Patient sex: M
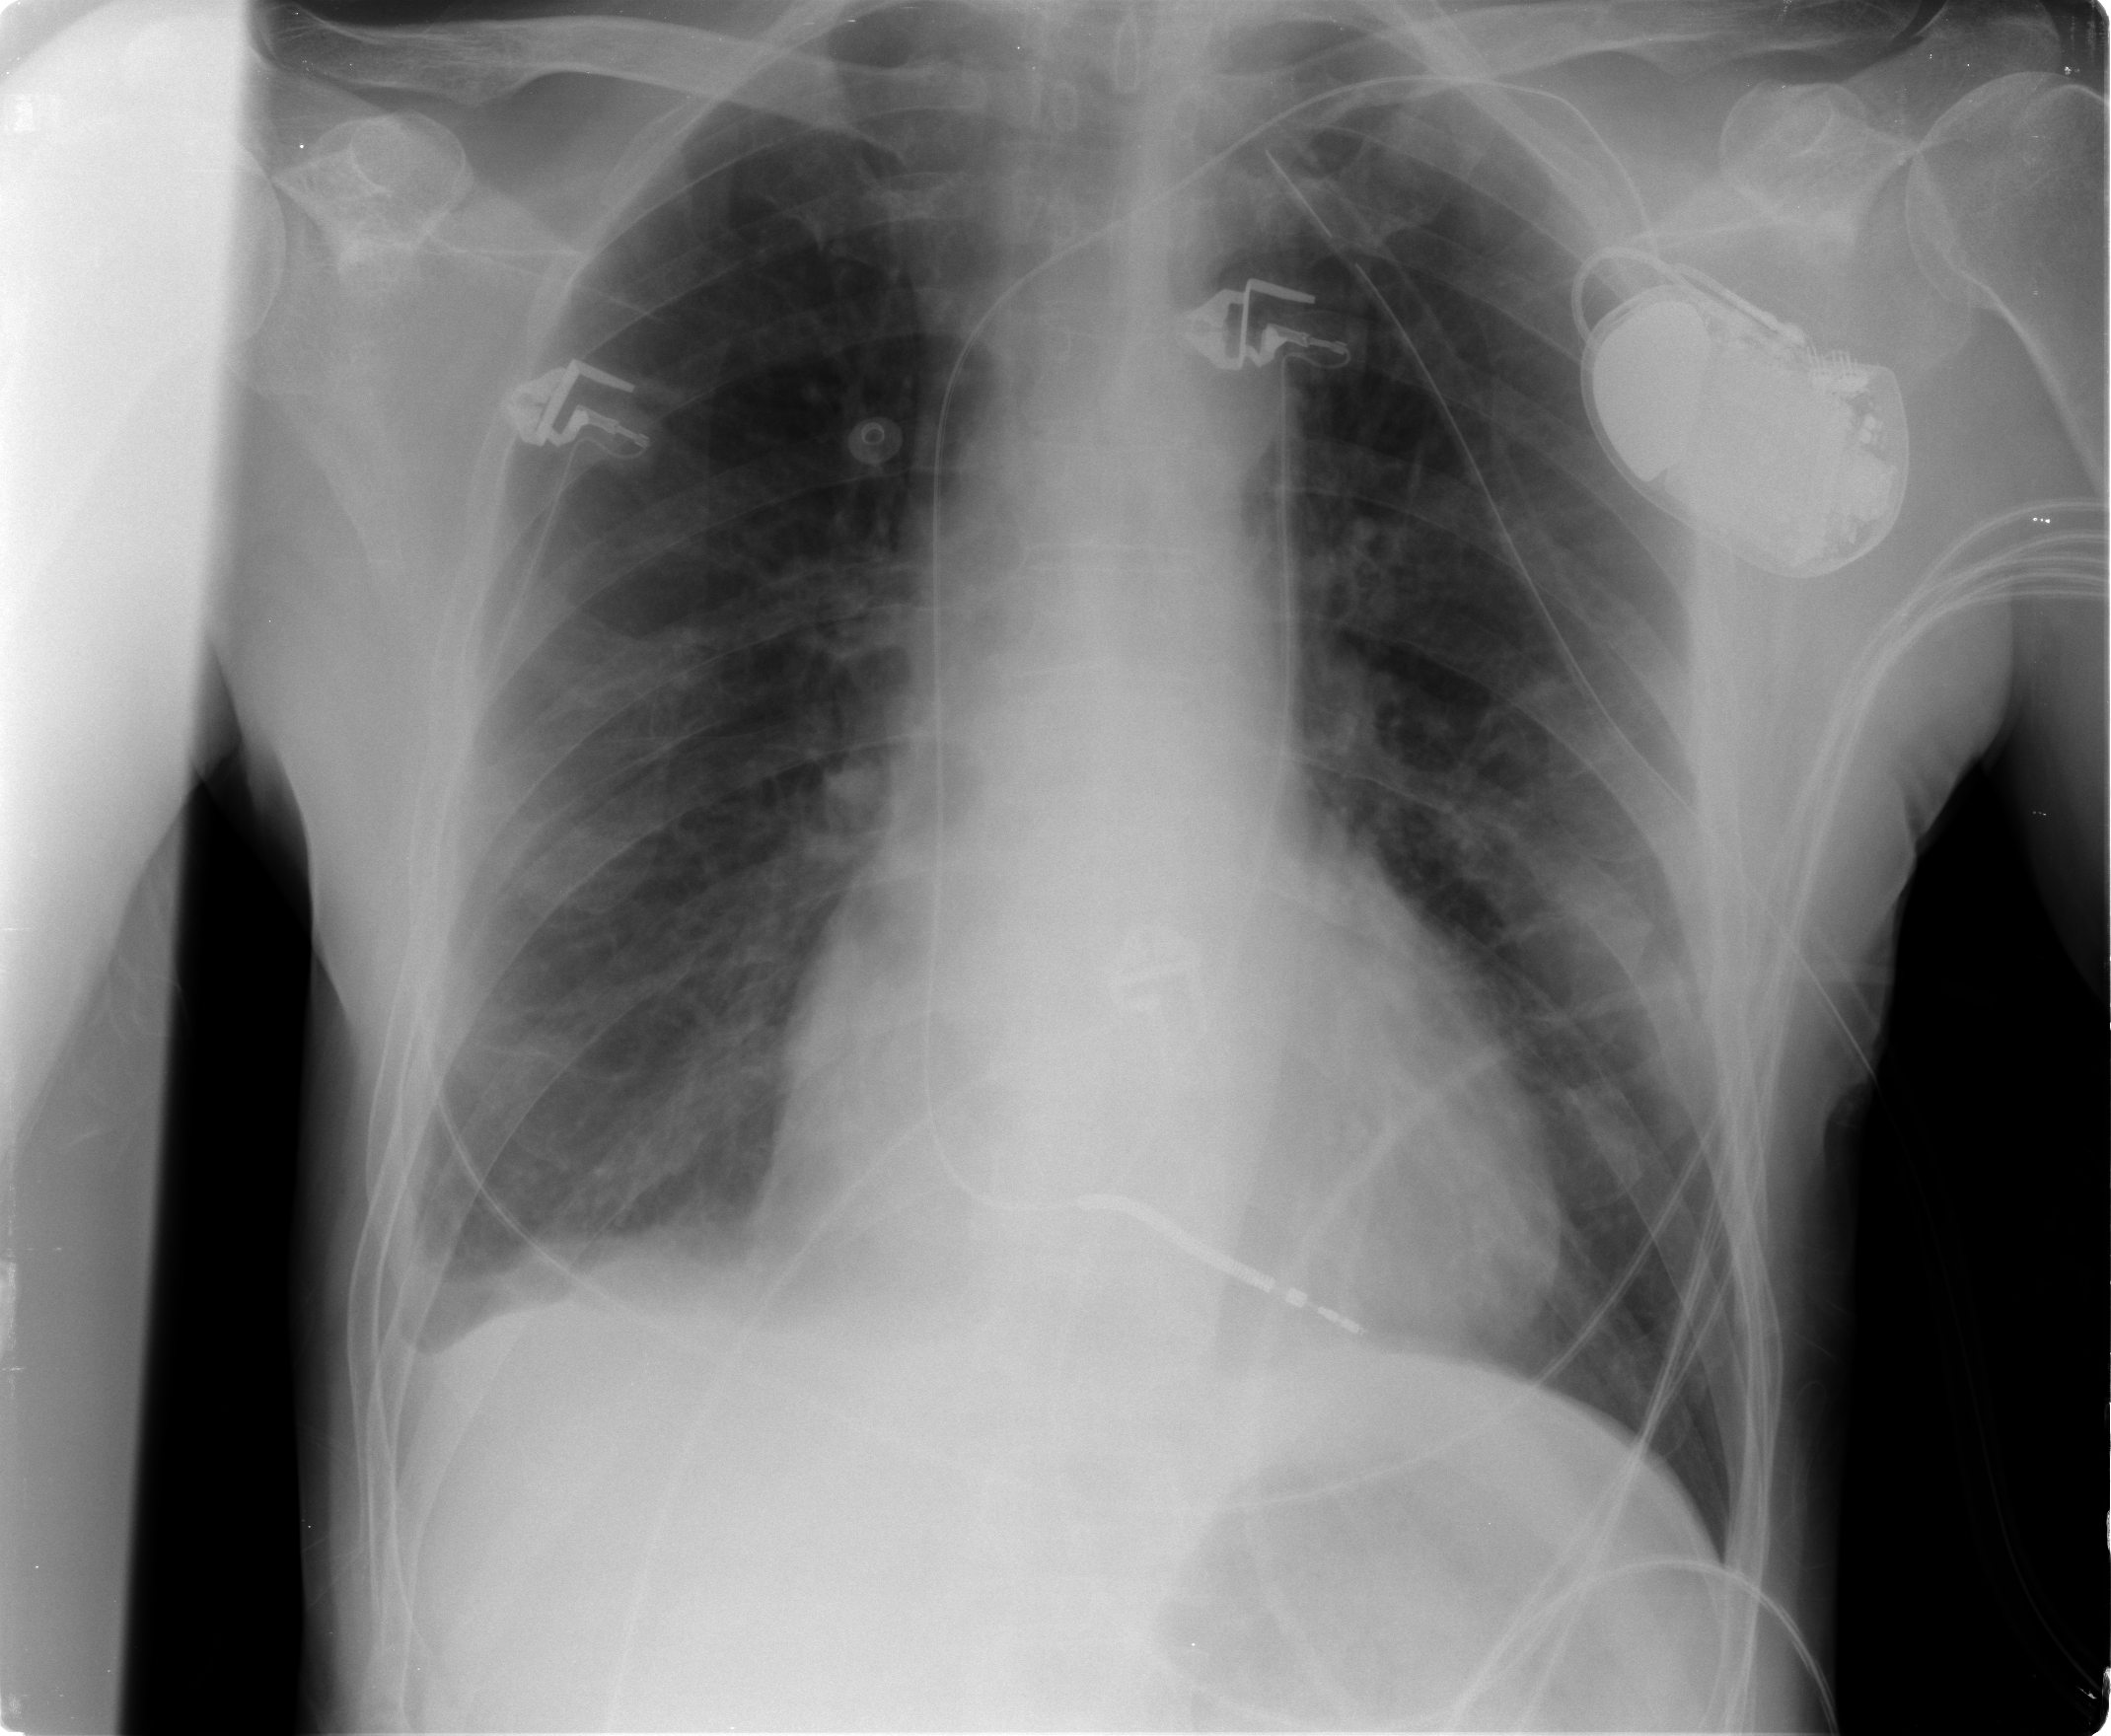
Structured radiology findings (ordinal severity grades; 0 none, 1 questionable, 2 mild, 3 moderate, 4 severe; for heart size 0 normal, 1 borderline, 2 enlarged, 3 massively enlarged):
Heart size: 2
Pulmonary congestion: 2
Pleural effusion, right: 2
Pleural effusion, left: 0
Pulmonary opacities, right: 0
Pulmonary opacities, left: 0
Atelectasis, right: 2
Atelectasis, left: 1